Question: 1. The image below represents the footer
2. The black arrow represents the expandable content

Div snippet looks as the following:
'''
<div id="footer_wrap">
<div id="footer-left"></div>
<div id="footer-middle"></div>
<div id="footer-right"></div>
</div>
'''
The width of the whole footer is 980px
The height of the footer is 124px
I'm using Firefox.
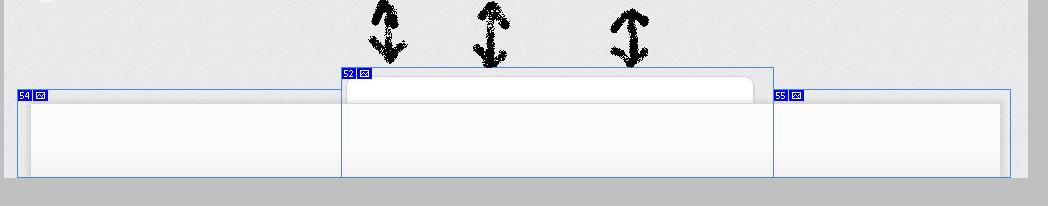
Answer: <URL>